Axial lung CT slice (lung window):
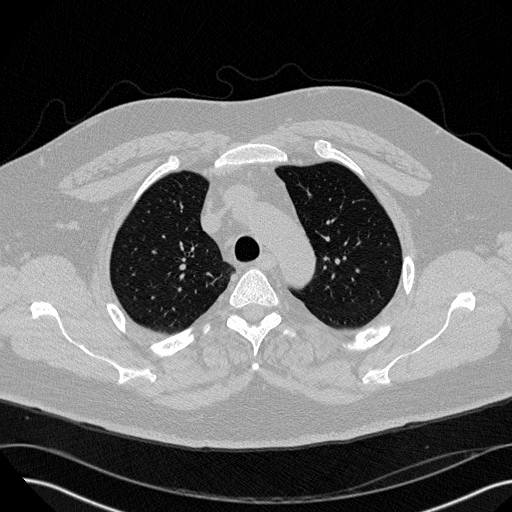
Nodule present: no